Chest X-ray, PA view. Patient: 58 years old, sex M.
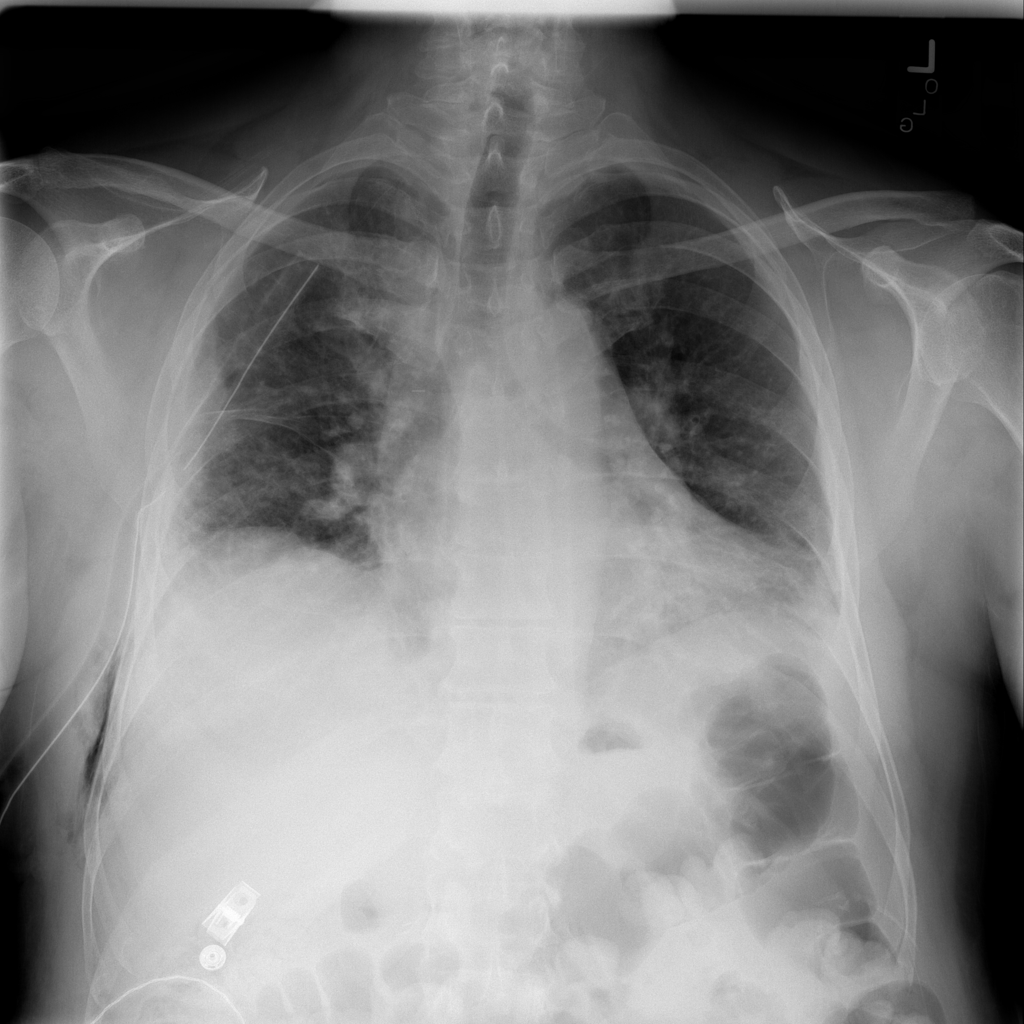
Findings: No Finding